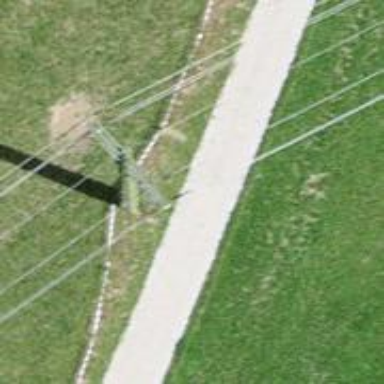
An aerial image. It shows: Power pole.